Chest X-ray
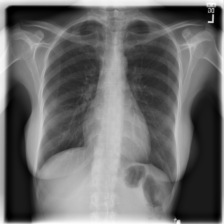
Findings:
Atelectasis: negative
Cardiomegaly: negative
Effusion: negative
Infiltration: negative
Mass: negative
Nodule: negative
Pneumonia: negative
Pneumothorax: negative
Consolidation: negative
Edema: negative
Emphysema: negative
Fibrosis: negative
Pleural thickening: negative
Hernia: negative